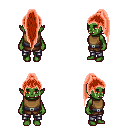
a pixel art fantasy rpg character, female body template, orc, green skin, leather chest armor, metal pants, red extra-long topknot hairstyle, four views (front, back, left, right), 2x2 character sprite sheet, small pixel art, hard edges, no anti-aliasing